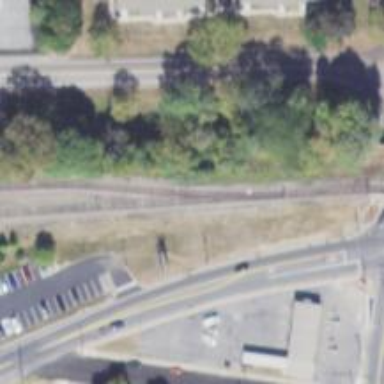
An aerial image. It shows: Railway siding for service.